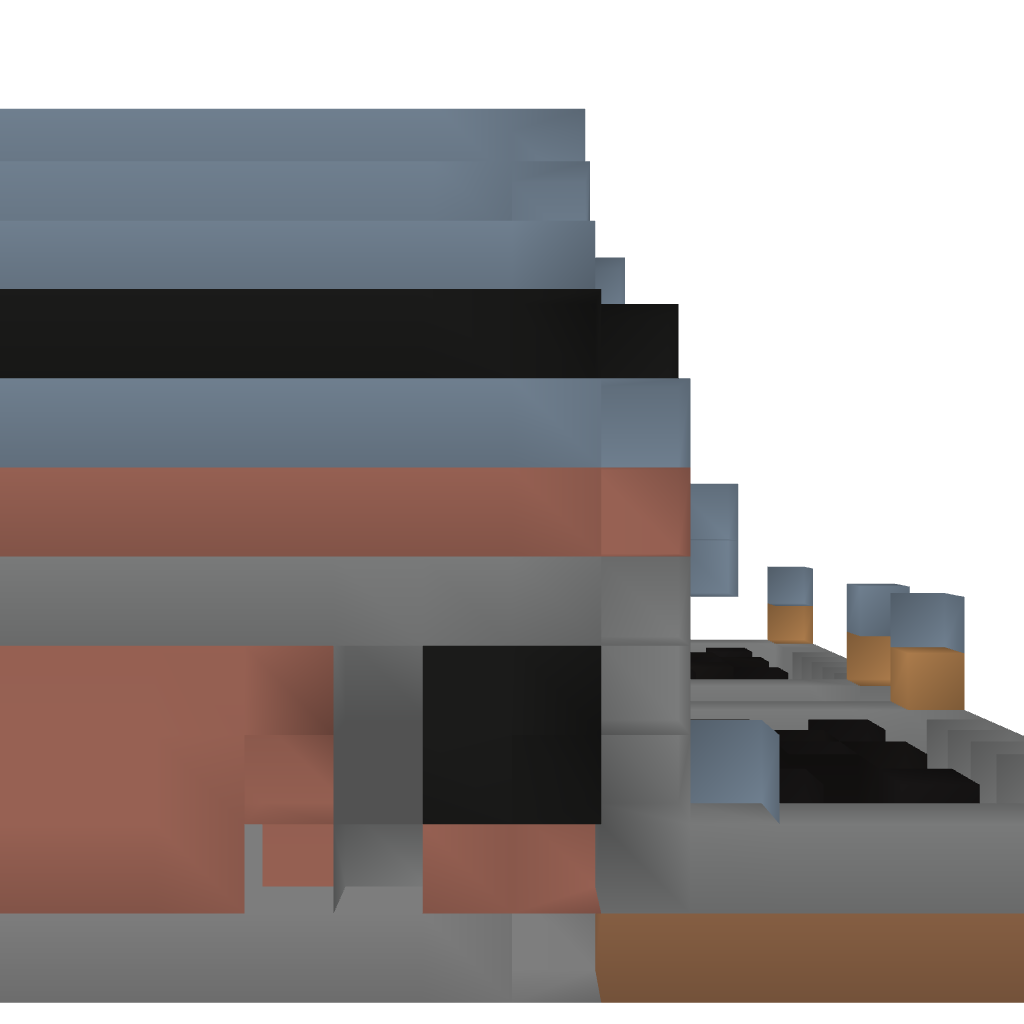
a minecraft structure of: Small house